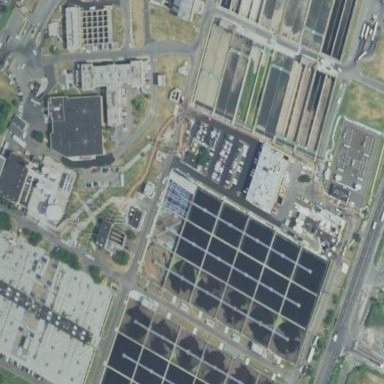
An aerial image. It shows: Wastewater plant.